Question: So currently I have a bug that needs to be resolved, I think I've located what's wrong, but I am still not sure how to solve it.
I have a iFrame that is loaded with content through jQuery like this:
'''
var content = {{ json_encode($template) }};
$('#preview-iframe').contents().find('html').html(content);
'''
And in action it looks like: <URL>
So I have some form elements that looks like:
'''
<select name="ccpick" data-obj=".custom-color-1" class="fontpick">
<option value="Verdana">Verdana</option>
<option value="NeutraText-Book">NeutraText-Book</option>
<option value="Arial">Arial</option>
</select>
'''
And it does work: <URL>
The problem occurs when I need to set the default font, color or size (that is also some elements on the page).
For some reason it works here: <URL>
After the fontpick option, I use a plugin named Select2 too make them pretty:
'''
$(".fontpick").selectize({});
$(".fontsizepick").selectize({});
'''
However on my page with all these elements and more stuff added it does not work. It seems like, in Firefox it returns the wrong font:

As you can see the (9) false, is a console.log() It was from Chrome, when I updated 2 times it started to work suddenly.
'''
console.log($(this).text() === $("#preview-iframe").contents().find($(this).parent().data('obj')).css('font-family'));
'''
If I console.log in Firefox, what font it actually finds: It returns ""serif""
Also one problem is that when I try update the Chrome browser some times it works, but sometimes it breaks down....
The above problem occurs when choosing a font size too, can the issue be that sometimes these things are executed before the iframe is loaded maybe? I don't know.
Here is all jquery:
'''
$('.color-box').colpick({
colorScheme:'dark',
layout:'rgbhex',
color:'ff8800',
submit: 0,
onChange:function(hsb,hex,rgb,el,bySetColor) {
$(el).css('background-color', '#'+hex);
if(!bySetColor) $(el).val(hex);
$("#preview-iframe").contents().find($(el).data('obj')).css($(el).data('objattr'), '#' + hex);
}
}).css('background-color', '#000000');
var template_id = {{ $theme->template_id }};
//Contents
var content = {{ json_encode($template) }};
$('#preview-iframe').contents().find('html').html(content);
//Give default color
$('.color-box').each(function(i, el){
var color = $("#preview-iframe").contents().find($(el).data('obj')).css($(el).data('objattr'));
$(el).css('background-color', color);
console.log(color);
});
$('.fontsizepick').val(function() {
return $("#preview-iframe").contents().find($(this).data('obj')).css('font-size').slice(0,-2);
});
$('.fontpick').change(function() {
$("#preview-iframe").contents().find($(this).data('obj')).css('font-family', $(this).val());
});
$('.fontsizepick').change(function() {
$("#preview-iframe").contents().find($(this).data('obj')).css('font-size', $(this).val() + 'px');
});
$(".fontpick option").filter(function() {
console.log($("#preview-iframe").contents().find($(this).parent().data('obj')).css('font-family'));
return $(this).text() === $("#preview-iframe").contents().find($(this).parent().data('obj')).css('font-family');
}).prop('selected', true);
//Selectize
//$(".fontpick").selectize({});
// $(".fontsizepick").selectize({});
'''
Here is one form:
'''
<div class="row">
<div class="small-6 columns select-left">
<h5 class="text-muted">
Huvudrubrik
</h5>
<select name="menu_title[]" data-obj=".main-header" class="menu-title-choice fontpick">
<option value="Verdana">Verdana</option>
<option value="NeutraText-Book">NeutraText-Book</option>
<option value="Arial">Arial</option>
</select>
</div>
<div class="small-4 columns select-right">
<div style="height: 25px; margin-top: 3.200000047683716px; margin-bottom: 8px;"></div>
<select name="" data-obj=".main-header" class="fontsizepick">
@for ($i = 15; $i < 70; $i++)
<option value="{{ $i }}">{{ $i}}
@endfor
</select>
</div>
<div class="small-2 columns">
<div class="color-box" data-obj=".main-header" data-objattr="color"></div>
</div>
</div>
'''
In Template that is loaded through iFrame.
'''
<tr>
<td colspan="4" class="header center">
<span class="custom-color-1 main-header">MENY</span>
</td>
</tr>
'''
And finally the CSS for main header:
'''
.main-header {
color: #000000;
font-family: Arial;
font-size: 1.5rem;
}
'''
How can I get the right font size and family that I do "sometimes" with Chrome all the time, and also in Firefox, it works in the jsfiddle too.
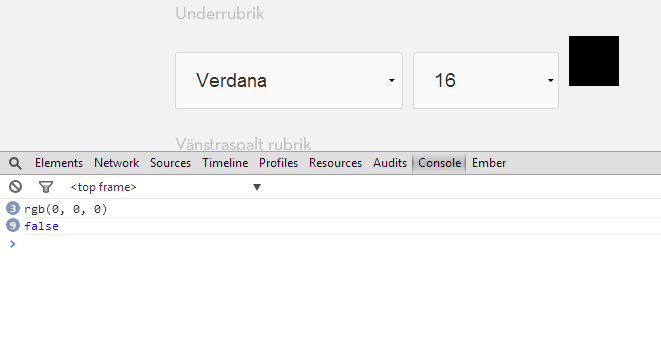
Answer: The problem seems to be that you cannot retrieve CSS attributes from a Iframe when using a external CSS file.
So If you move the CSS to be in the document itself, it works just fine.